Question: i saw how to do this once somewhere i think <URL> but now i can not figure out how to do it maybe there is someone out there who can help me on this.
i what to find out what Font they used on this picture and if it ist hostet on google font or where can i buy it

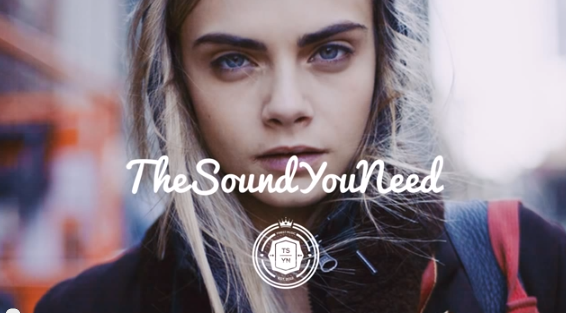
Answer: The font is called <URL>--I use it all the time. You can do a search and find it.